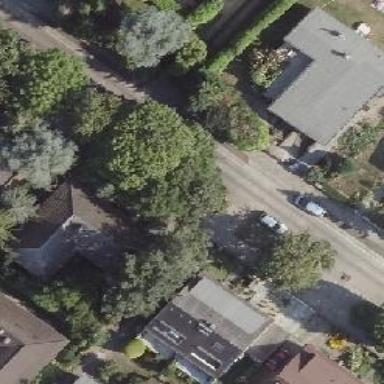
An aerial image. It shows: Avenue lined with broadleaved deciduous trees.